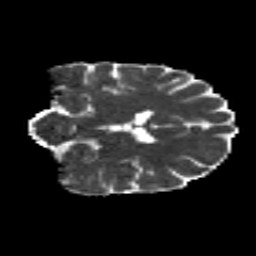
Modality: MD
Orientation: coronal
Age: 27
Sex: female
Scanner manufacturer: siemens
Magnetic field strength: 3 T
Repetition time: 8.8 s
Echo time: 0.085 s